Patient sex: M
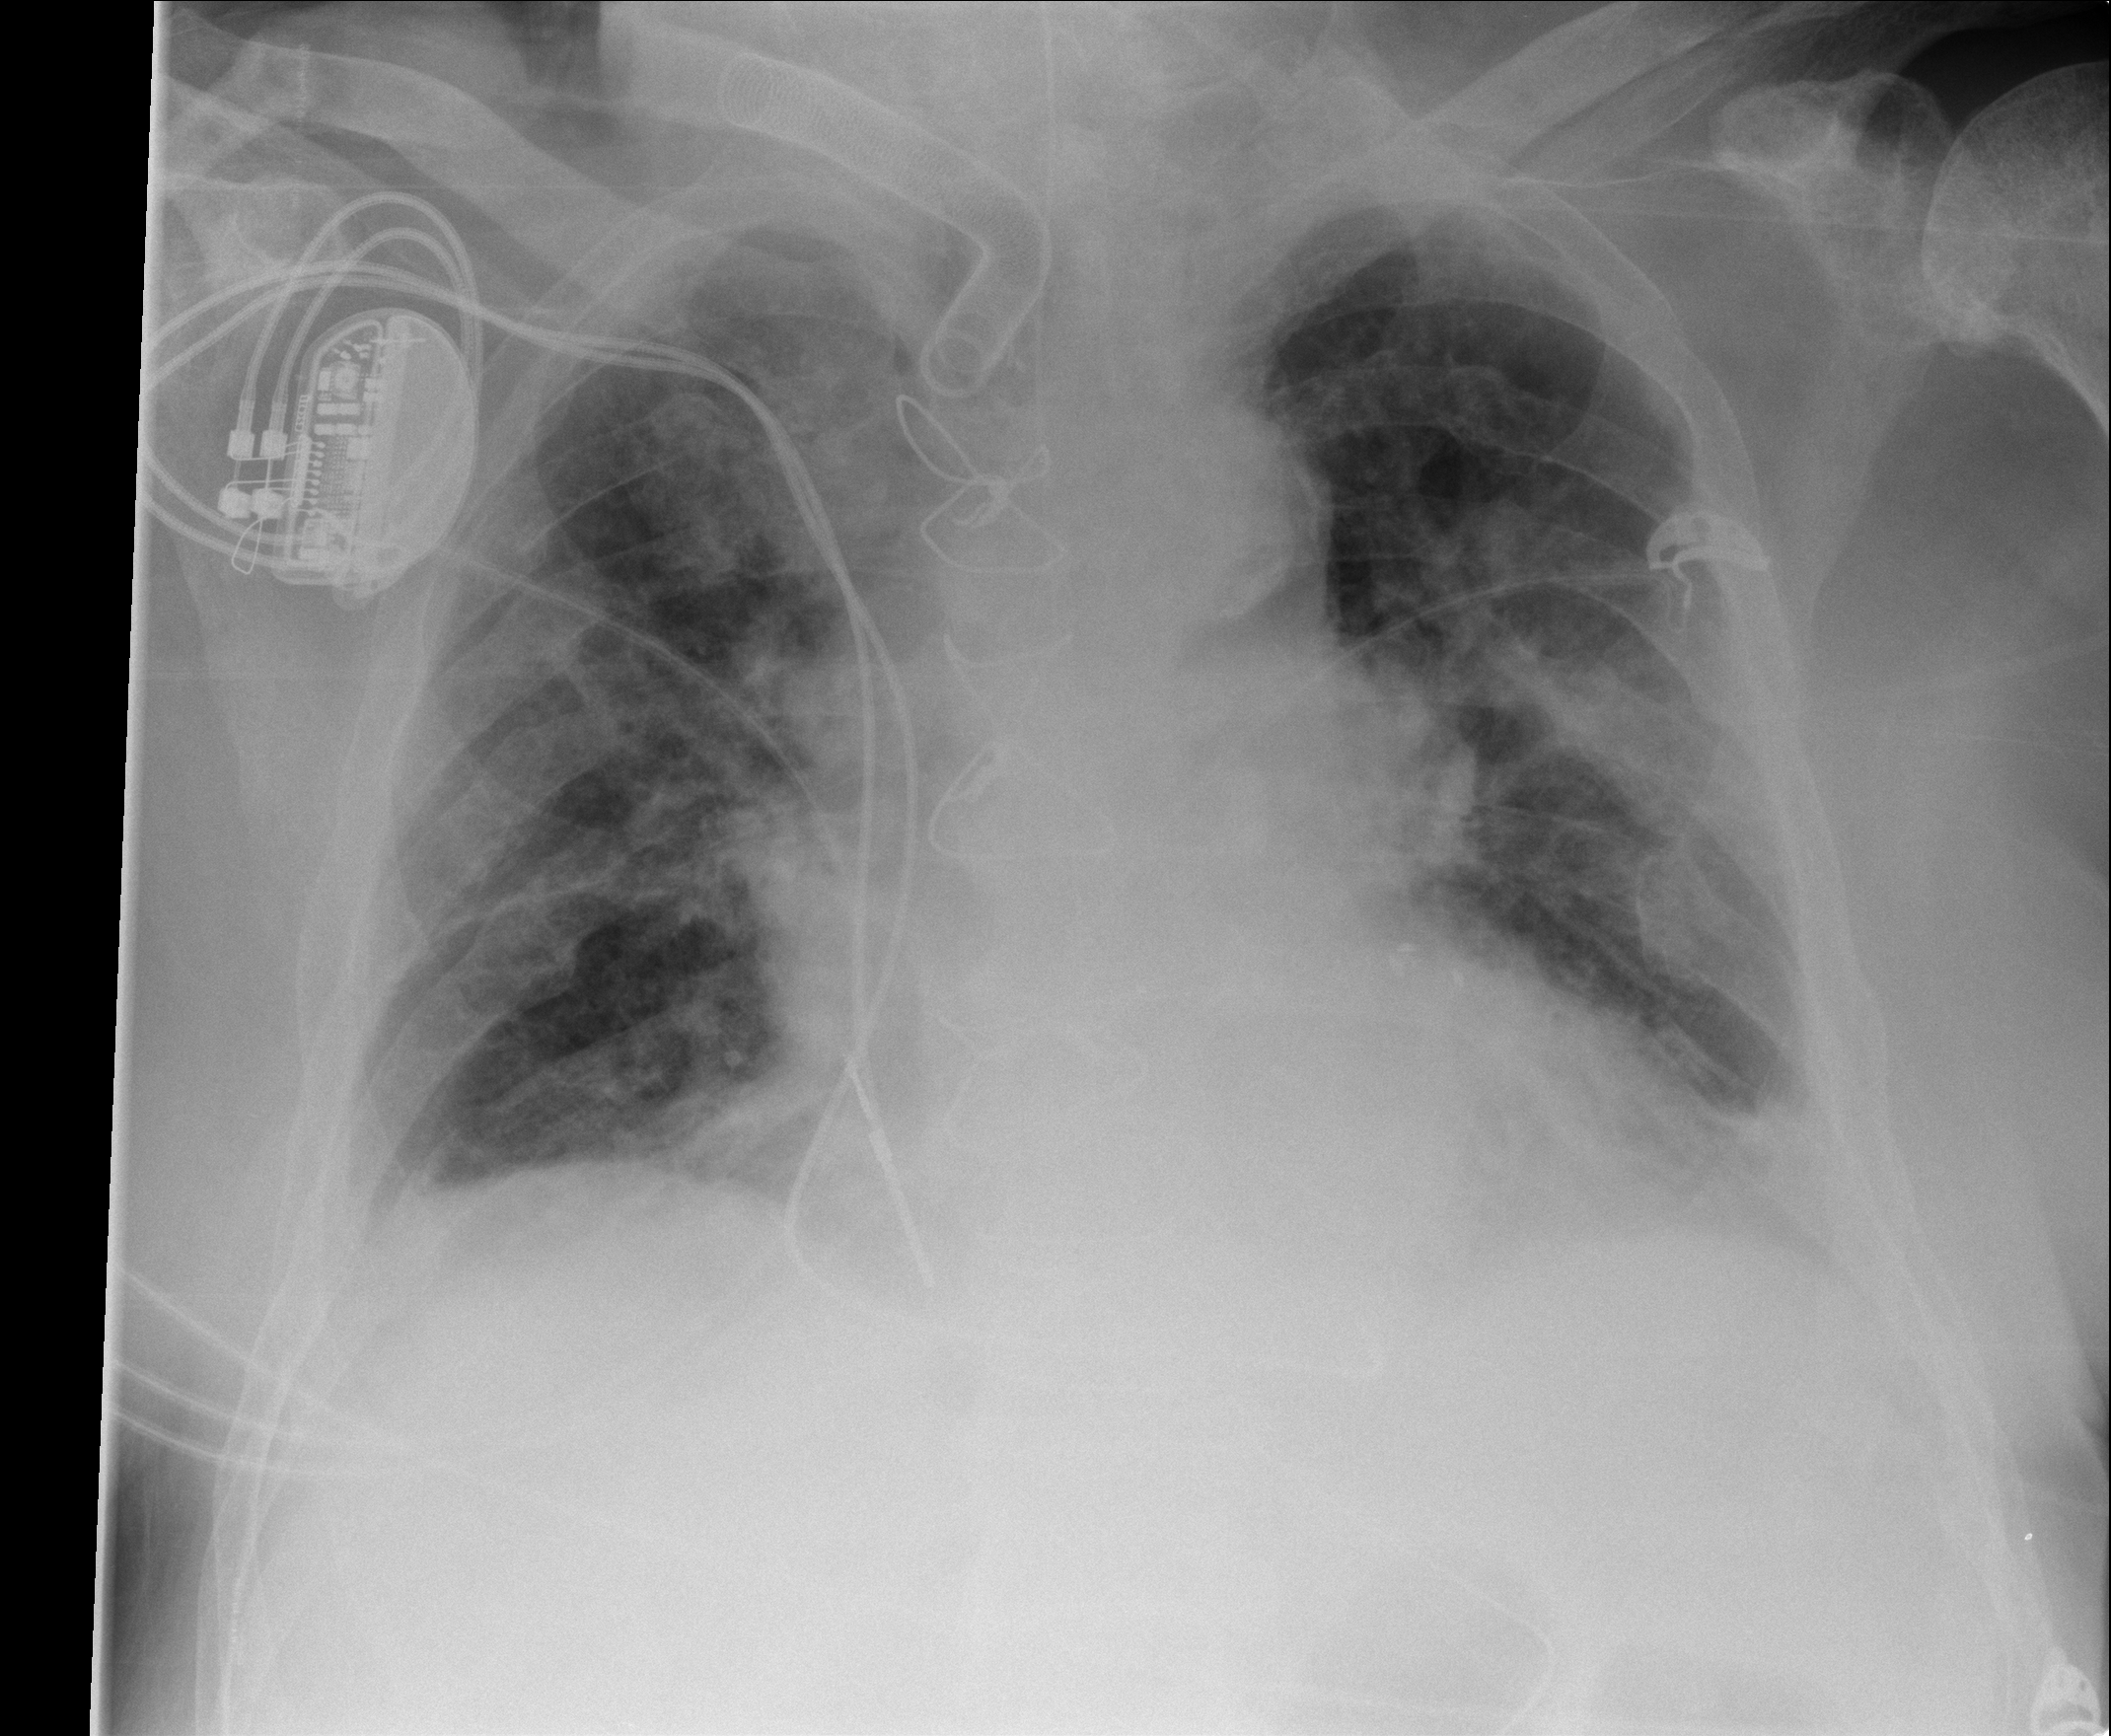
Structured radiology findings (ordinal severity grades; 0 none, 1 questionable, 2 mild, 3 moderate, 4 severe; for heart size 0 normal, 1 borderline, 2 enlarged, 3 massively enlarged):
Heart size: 1
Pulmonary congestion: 2
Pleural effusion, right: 1
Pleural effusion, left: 1
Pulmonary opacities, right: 2
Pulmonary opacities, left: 2
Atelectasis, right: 1
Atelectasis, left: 2